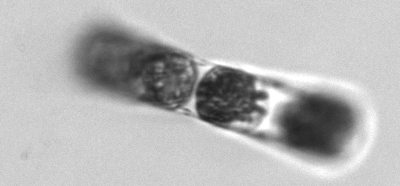
Label: Hemiaulus